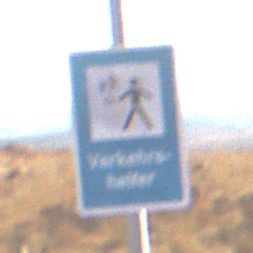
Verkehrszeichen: Verkehrshelfer
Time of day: MorningAfternoon
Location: Outdoor (Nature)
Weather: Clear
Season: NotSpecified
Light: Natural